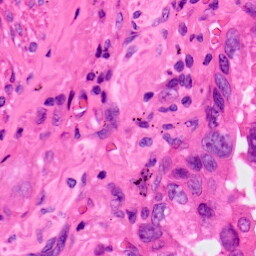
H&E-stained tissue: Lung